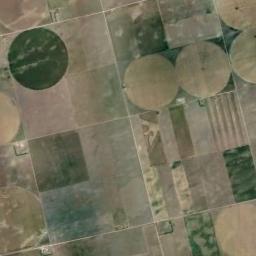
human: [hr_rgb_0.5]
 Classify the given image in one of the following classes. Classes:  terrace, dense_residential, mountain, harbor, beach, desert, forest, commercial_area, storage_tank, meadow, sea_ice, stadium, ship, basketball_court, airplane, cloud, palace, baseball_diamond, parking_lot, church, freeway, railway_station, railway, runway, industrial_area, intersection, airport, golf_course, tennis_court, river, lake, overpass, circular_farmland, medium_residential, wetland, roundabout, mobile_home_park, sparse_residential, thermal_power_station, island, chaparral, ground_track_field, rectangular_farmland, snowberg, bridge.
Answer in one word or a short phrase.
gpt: circular_farmland